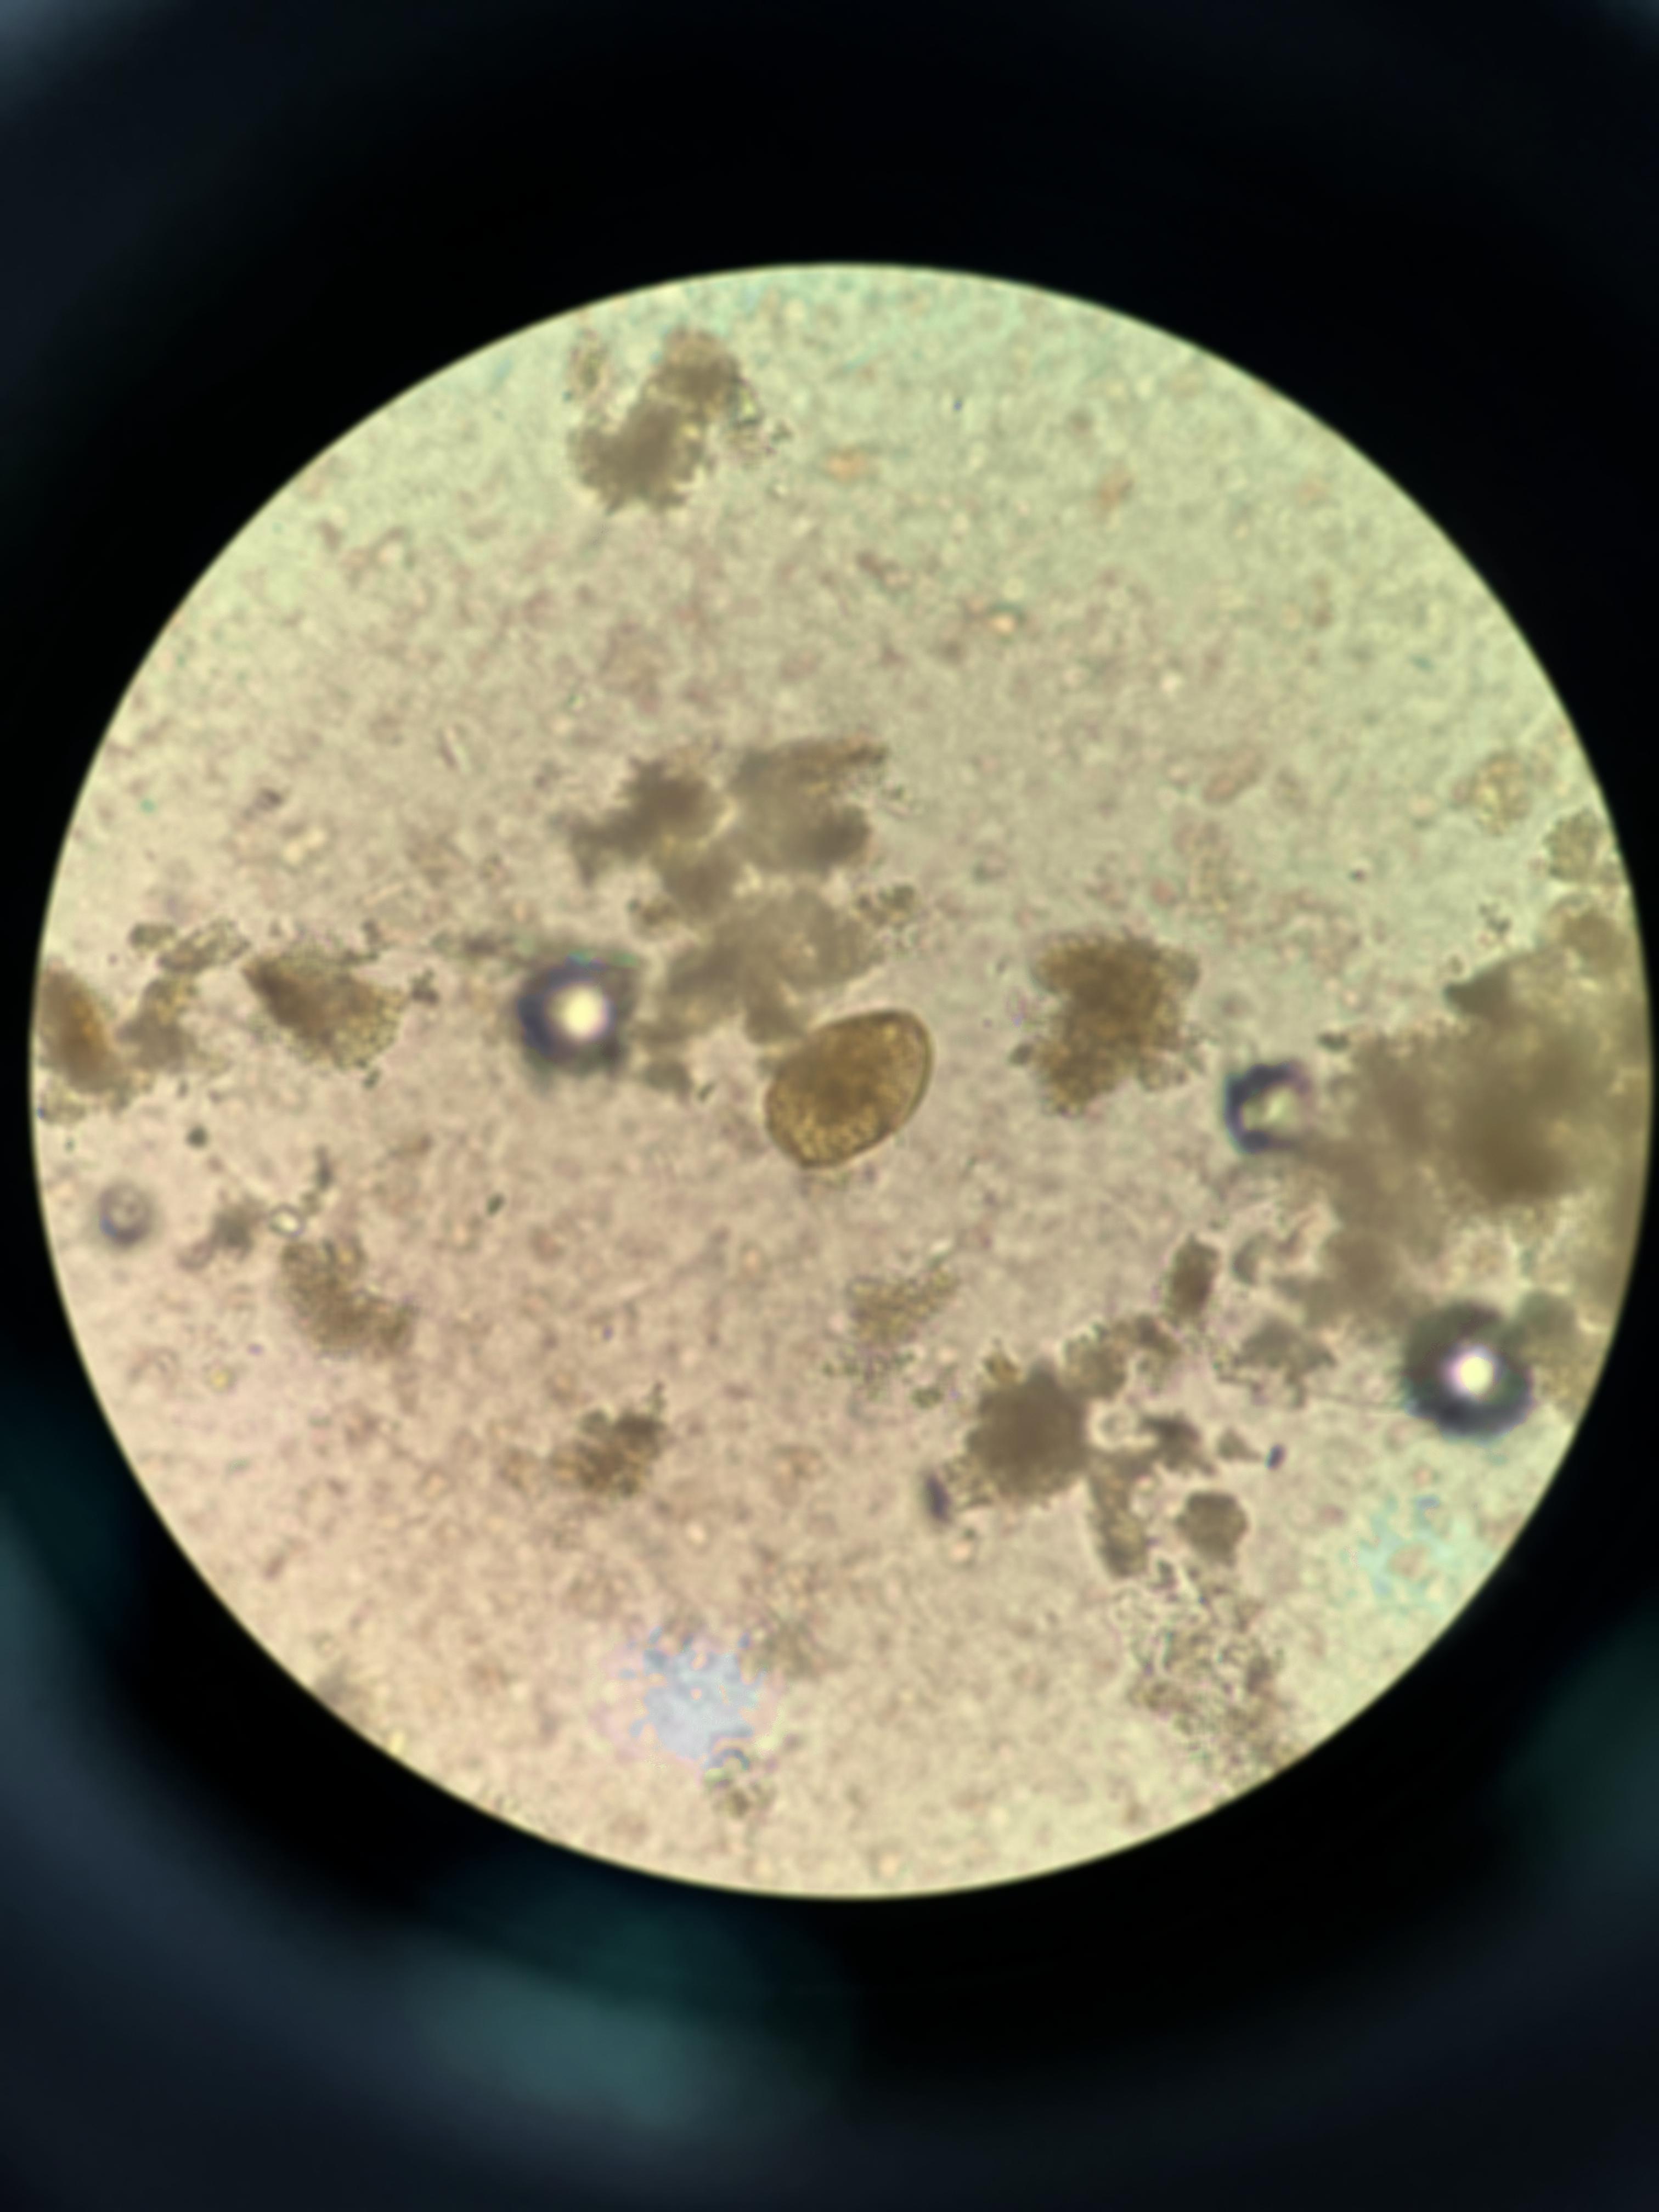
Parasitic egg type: Paragonimus spp